Question: I've been reading about and beginning to use Entity Framework Code-First.
Its been working fine on my local machine (DefaultConnection), but it seems to have stopped working on my production server (a SQL Server add-on from AppHarbor).
One thing I noticed is that the __MigrationHistory folder is not hidden as a system table.

I've been using the method for automatic migrations described <URL>.
This is my DatabaseContext class:
'''
public class DatabaseContext : DbContext {
public DatabaseContext() : base("DefaultConnection") { }
public DbSet<UserProfile> UserProfiles { get; set; }
public DbSet<Challenge> Challenges { get; set; }
public DbSet<Feedback> Feedbacks { get; set; }
protected override void OnModelCreating(DbModelBuilder modelBuilder) {
Database.SetInitializer(new MigrateDatabaseToLatestVersion<DatabaseContext, Configuration>());
}
}
'''
I would like to get code-first working again on the appharbor database. Is there a way to re-enable it, or should I delete all of the generated migration classes and __MigrationHistory and re-create the database by temporarily changing the 'OnModelCreating' constructor to use a 'DropCreateDatabaseAlways' initializer? What would be a better way of resetting the migrations and starting them from the current written code?
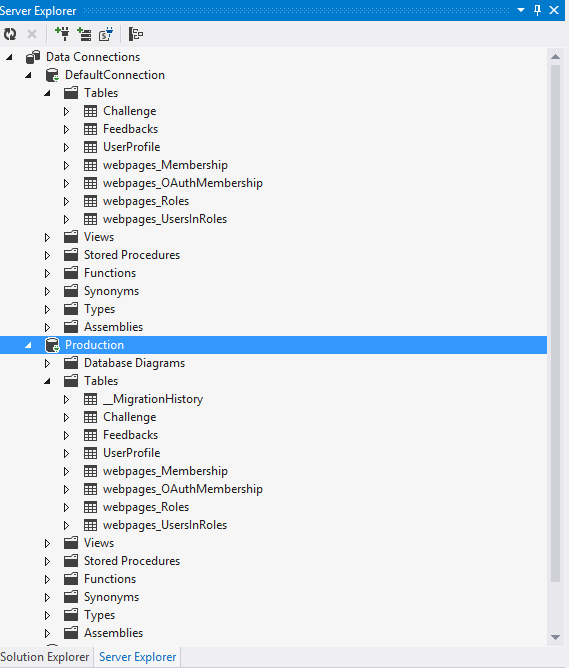
Answer: Code First Migrations is just looking for a table called __MigrationHistory. It doesn't care whether it is marked as a system table or not.
In the guide you are referring to they are using a SQL Server CE, and if you are using that provider, Code First will never mark it as a system table.
On your development machine you are probably using a different version of SQL Server, so there you see it as a system table.
The reason it is marked as a system table in some databases, is simply to hide it. Migrations doesn't require it to be a system table in order to work.
You can read more in <URL> blog post by Arthur Vickers from the Entity Framework team, where he shows how to make __MigrationHistory become a non-system table on Sql Server.